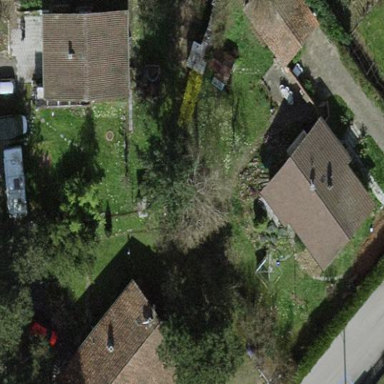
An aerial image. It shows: Garden enclosed by fence.